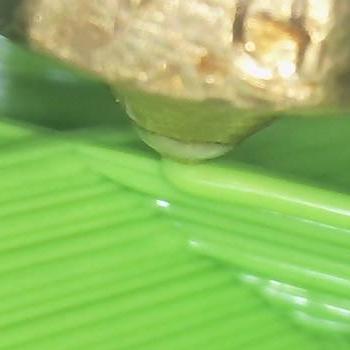
Flow rate: 283%